Question: I have setup the latest verion of add mob SDK 'GoogleAdMobAdsSdk-6.2.1.jar' im able to do all the steps. But my Manifest throws a error in
'''
<activity android:name="com.google.ads.AdActivity"
android:configChanges="keyboard|keyboardHidden|orientation|screenLayout|uiMode|screenSize|smallestScreenSize"
/>
'''
as
> error: Error: String types not allowed (at 'configChanges' with value 'keyboard|keyboardHidden|orientation|screenLayout|uiMode|screenSize|
smallestScreenSize').
I made a small research and found out that certain attributes are not available for my App version
> 2.2 Froyo
I removed those attributes and complied but the admob shows this kind of error.
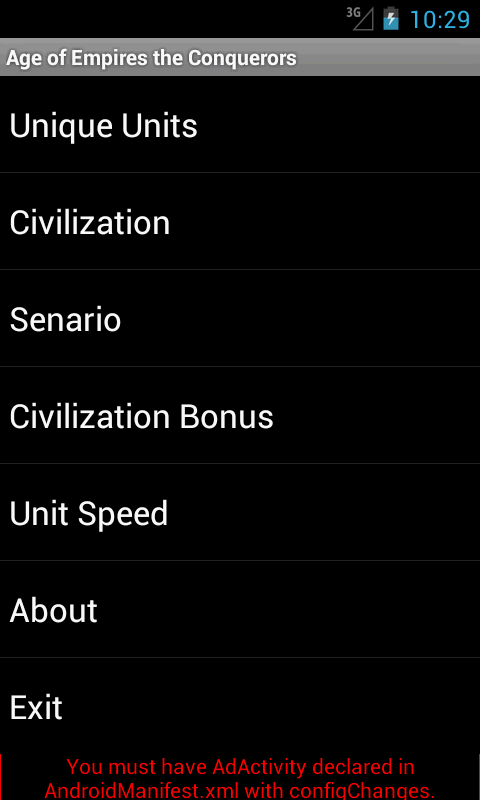
Answer: Admob requires all of those attributes to function, so you'll need to put the rest back in. Try running a clean on the project, and making sure your 'targetSdkVersion' is set to at least 15. If that doesn't work, you can try the solution here: <URL>.